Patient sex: F
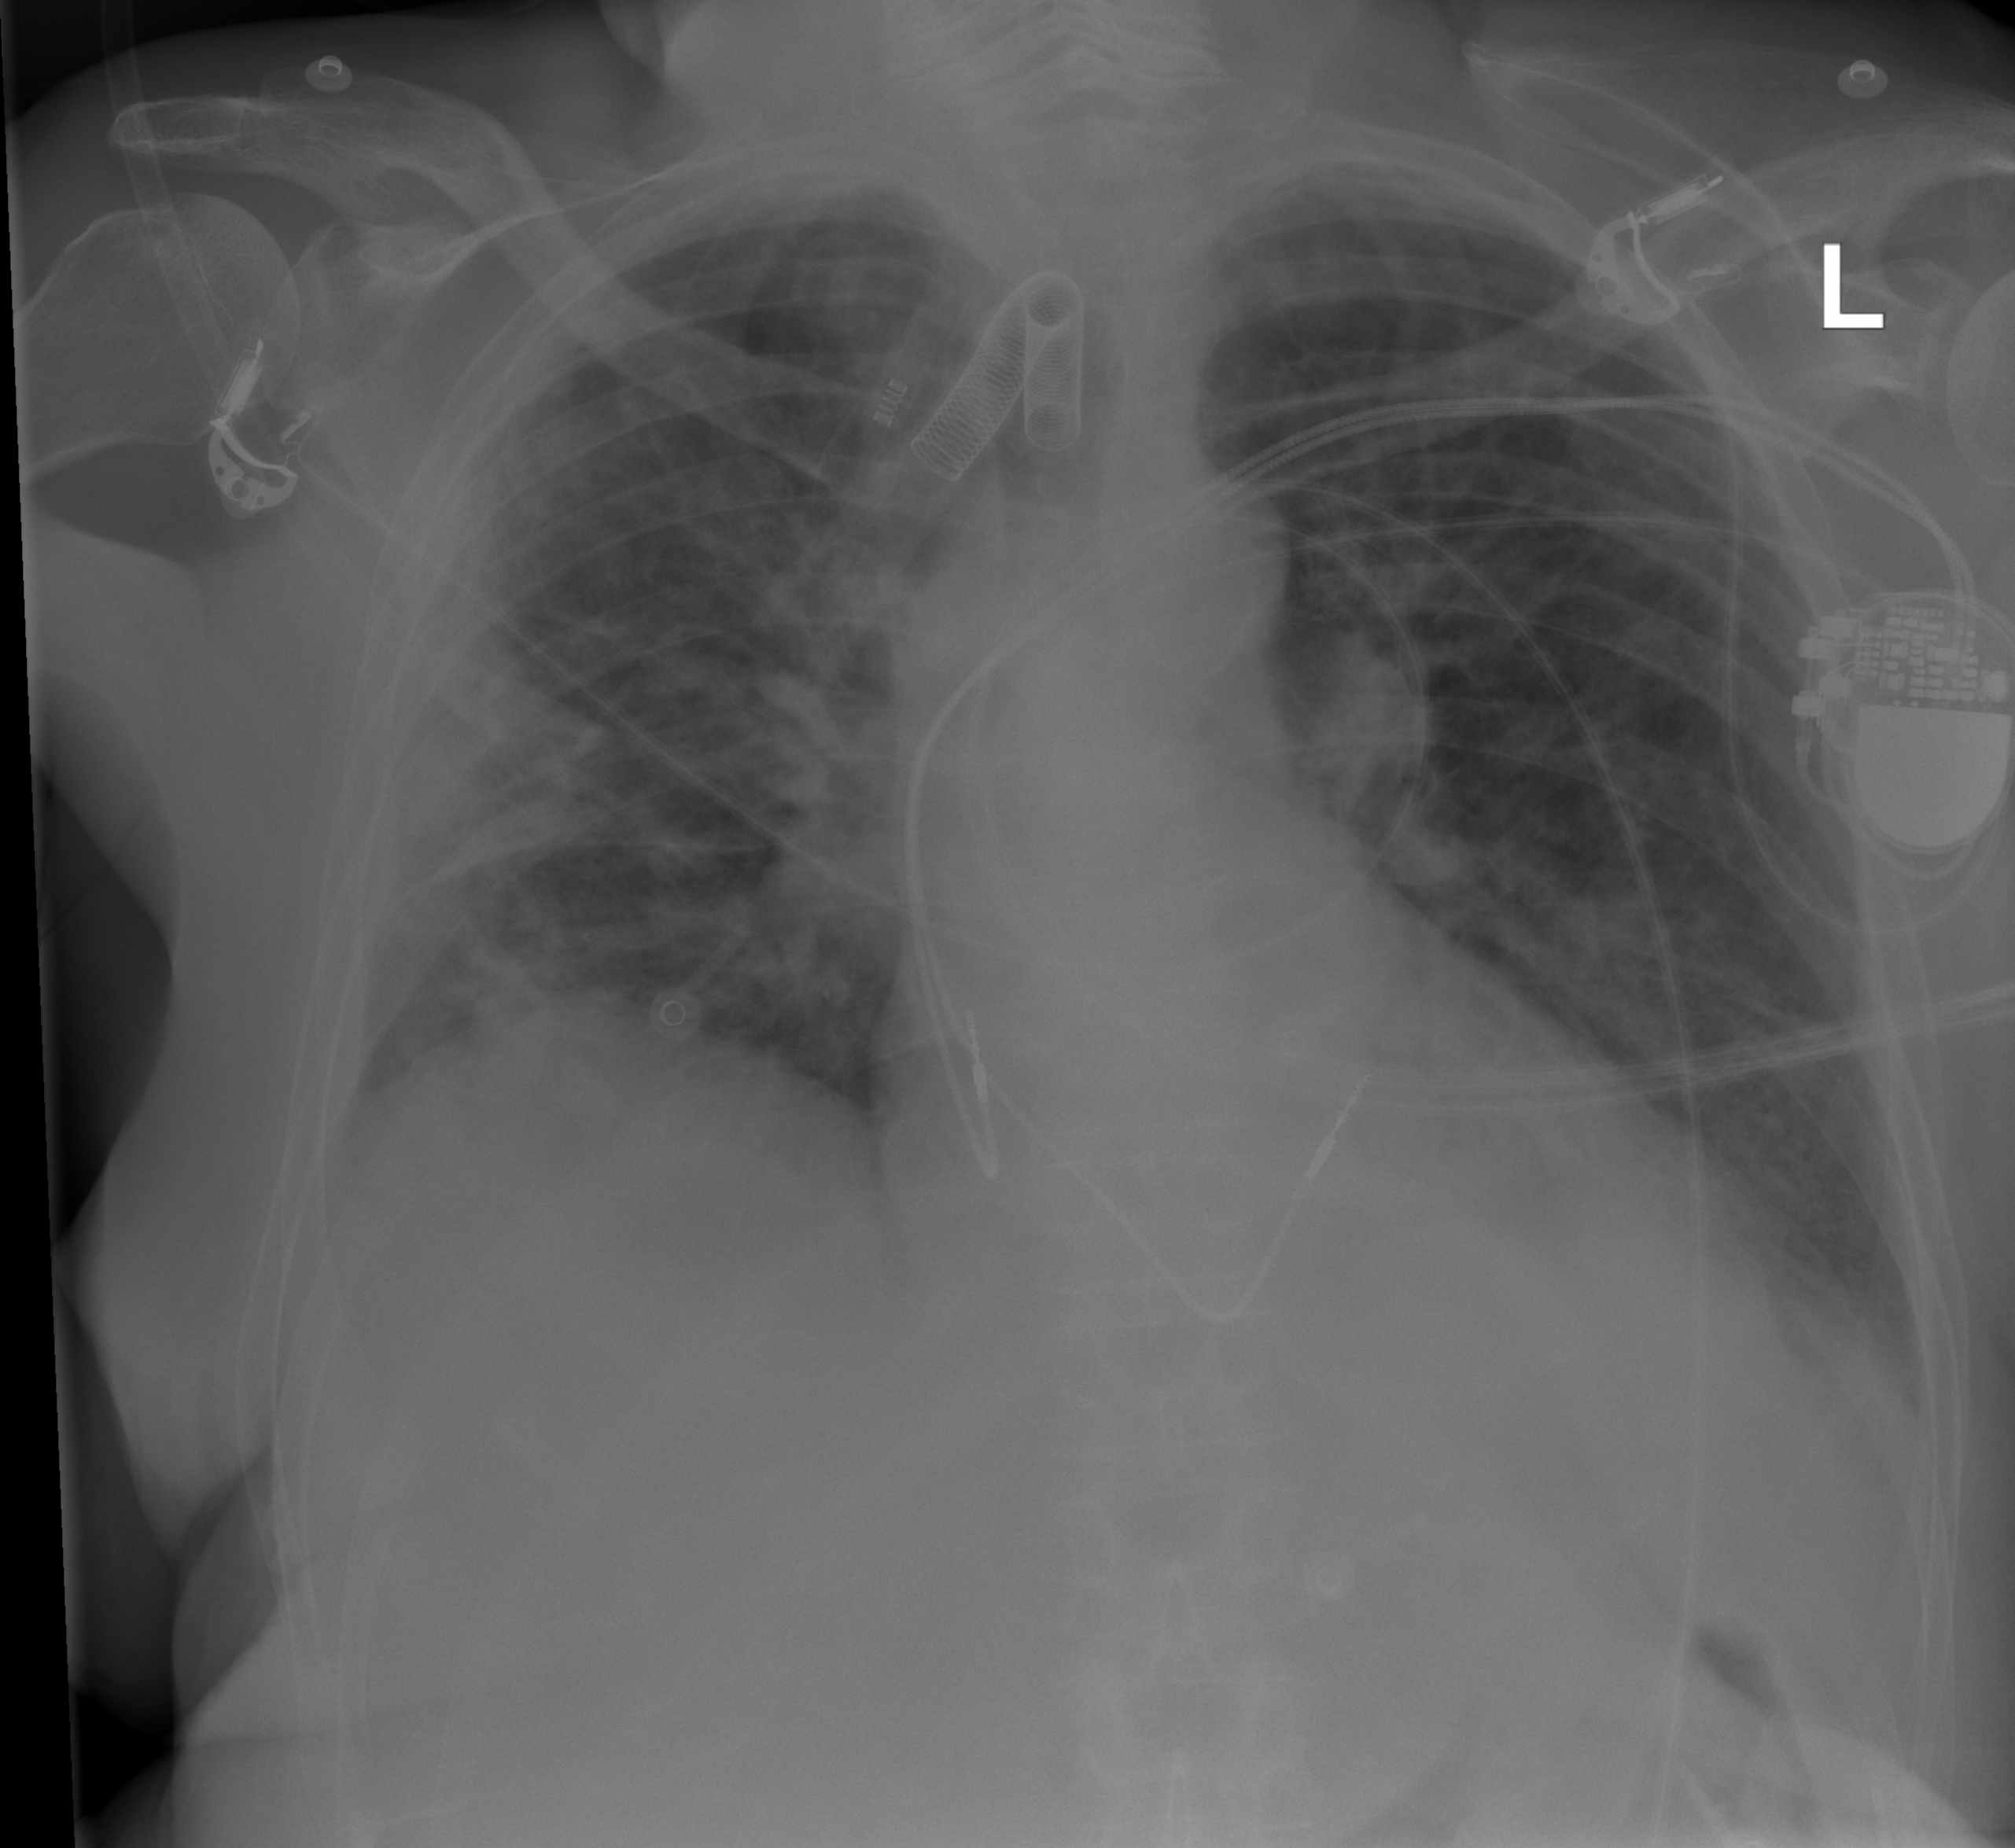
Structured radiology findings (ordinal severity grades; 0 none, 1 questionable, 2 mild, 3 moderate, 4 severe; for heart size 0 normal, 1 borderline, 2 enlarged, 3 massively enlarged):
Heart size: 1
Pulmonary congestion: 2
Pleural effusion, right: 1
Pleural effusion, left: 2
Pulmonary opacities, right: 3
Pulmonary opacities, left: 2
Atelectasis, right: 2
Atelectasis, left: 0